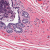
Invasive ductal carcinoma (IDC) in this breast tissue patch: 0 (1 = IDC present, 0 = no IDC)